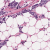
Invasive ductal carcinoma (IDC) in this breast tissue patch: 1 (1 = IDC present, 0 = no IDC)